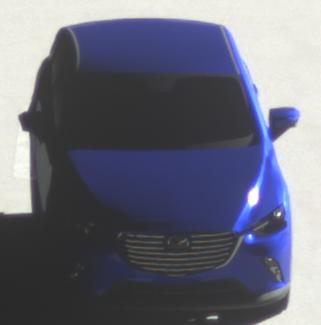
Make: Mazda
Model: CX-3 SKYACTIV-G 120
Detailed model: CX-3 (DK)
Model produced from: 2015/06
Model produced until: 2018/06
Doors: 5
Color: blue
Road condition: dry road
Daytime: morning or afternoon
Contrast: high contrast